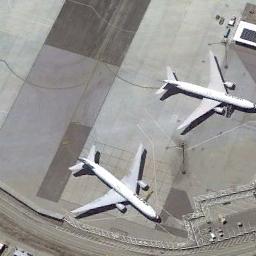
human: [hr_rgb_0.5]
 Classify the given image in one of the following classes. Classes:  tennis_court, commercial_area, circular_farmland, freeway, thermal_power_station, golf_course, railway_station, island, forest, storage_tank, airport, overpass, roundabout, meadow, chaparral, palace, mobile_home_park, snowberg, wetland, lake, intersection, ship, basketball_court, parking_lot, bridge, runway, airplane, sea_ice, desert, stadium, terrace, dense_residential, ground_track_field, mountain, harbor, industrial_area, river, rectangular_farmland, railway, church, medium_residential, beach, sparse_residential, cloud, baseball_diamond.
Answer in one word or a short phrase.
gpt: airplane